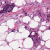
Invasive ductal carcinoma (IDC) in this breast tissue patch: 0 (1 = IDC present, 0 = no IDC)